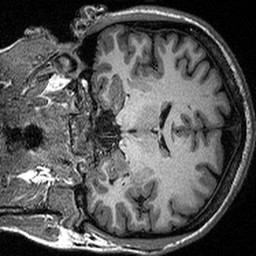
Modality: T1w
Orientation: coronal
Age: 32
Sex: female